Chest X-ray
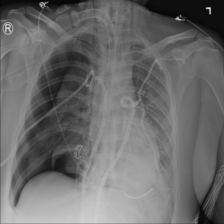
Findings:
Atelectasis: positive
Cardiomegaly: negative
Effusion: negative
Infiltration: negative
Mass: negative
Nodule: negative
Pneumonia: negative
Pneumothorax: positive
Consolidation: negative
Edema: negative
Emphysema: negative
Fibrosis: negative
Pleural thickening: negative
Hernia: negative